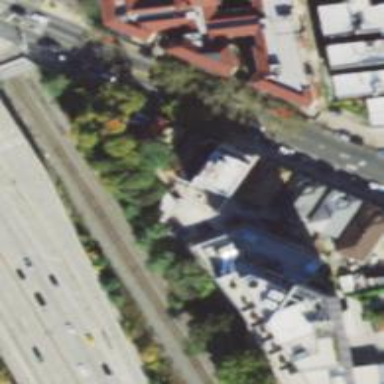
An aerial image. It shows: Healthcare clinic.